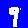
Digit: 9